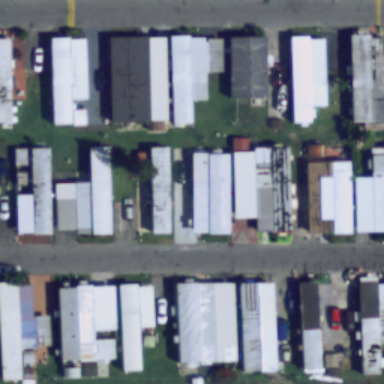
Many mobile homes arranged in lines in the mobile home park .